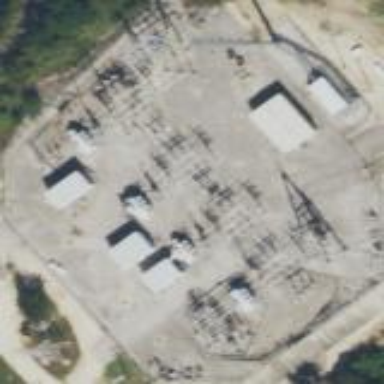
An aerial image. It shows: Distribution level power substation enclosed by fence.